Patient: sex M, age 73
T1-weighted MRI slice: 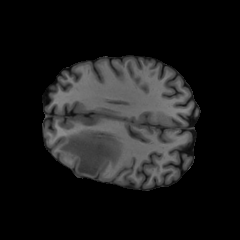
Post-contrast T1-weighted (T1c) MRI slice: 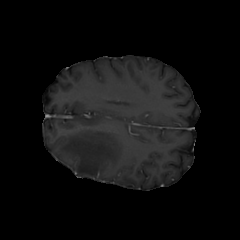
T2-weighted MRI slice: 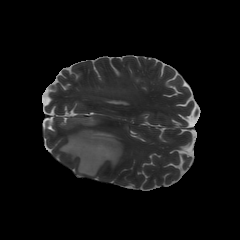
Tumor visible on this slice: yes
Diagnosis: Glioblastoma, IDH-wildtype
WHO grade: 4